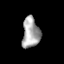
Tissue: lung
Cell type: Epithelial cells
Senescence score: 0.194
Nuclear area (px): 512
Mean DAPI intensity: 169.695